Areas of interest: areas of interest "Soccer Field"
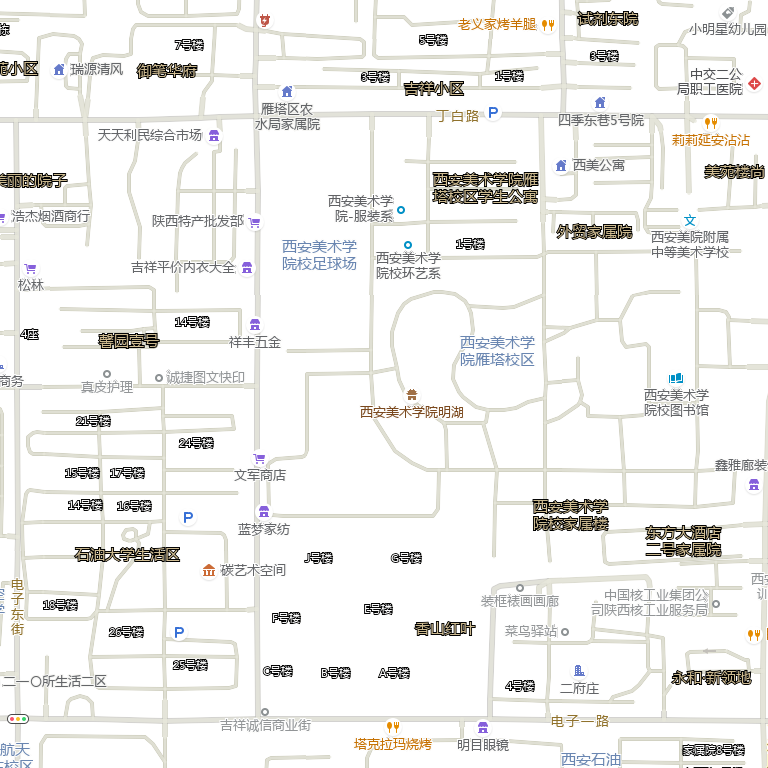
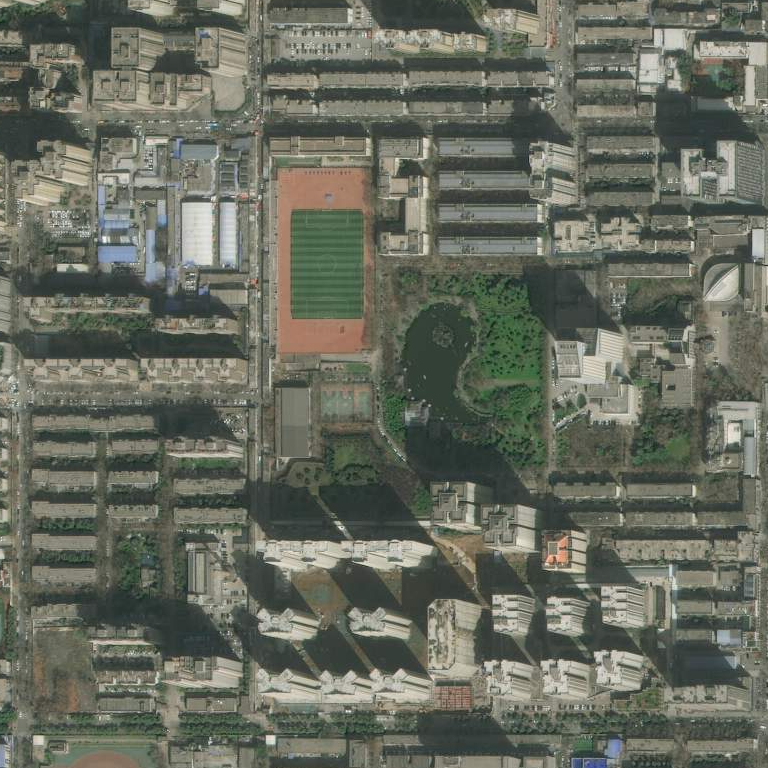